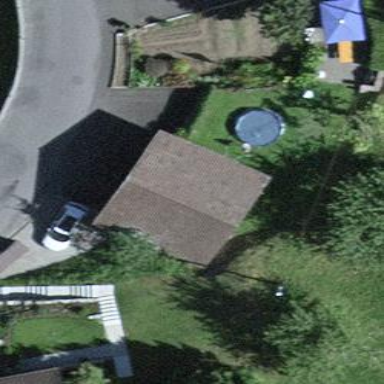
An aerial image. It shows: Garage building.